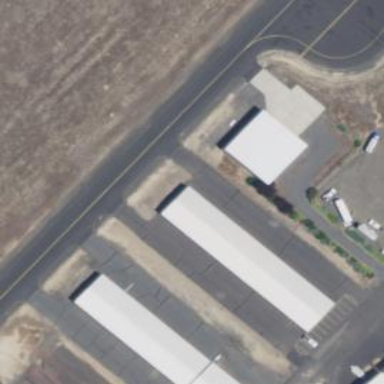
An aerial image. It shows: Building designed as airport hangar.